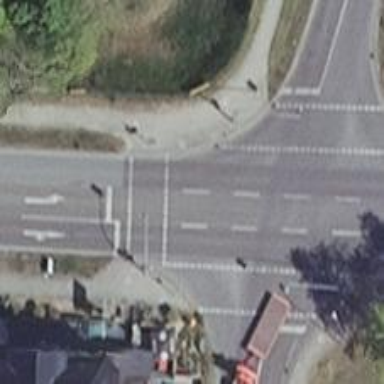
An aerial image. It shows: Crossing with traffic signals.